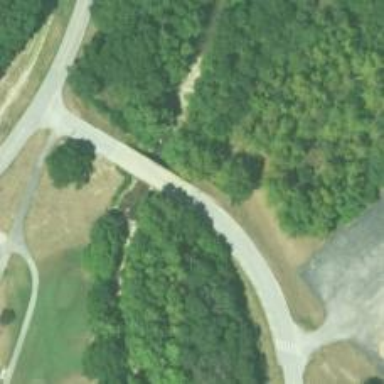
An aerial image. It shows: Residential road crossing beam bridge.